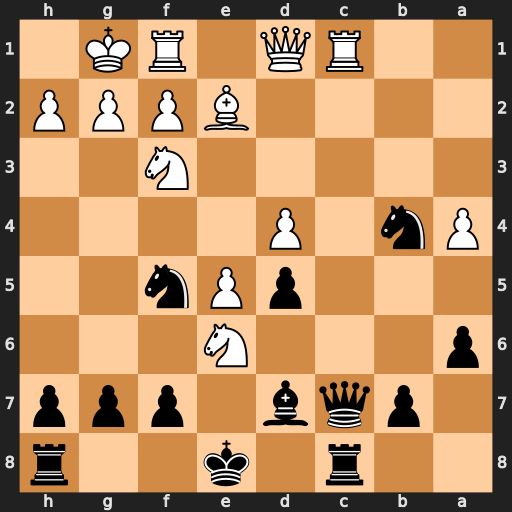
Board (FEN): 2r1k2r/1pqb1ppp/p3N3/3pPn2/Pn1P4/5N2/4BPPP/2RQ1RK1
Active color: b
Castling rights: k
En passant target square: -
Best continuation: Qxc1 Qxc1 Rxc1